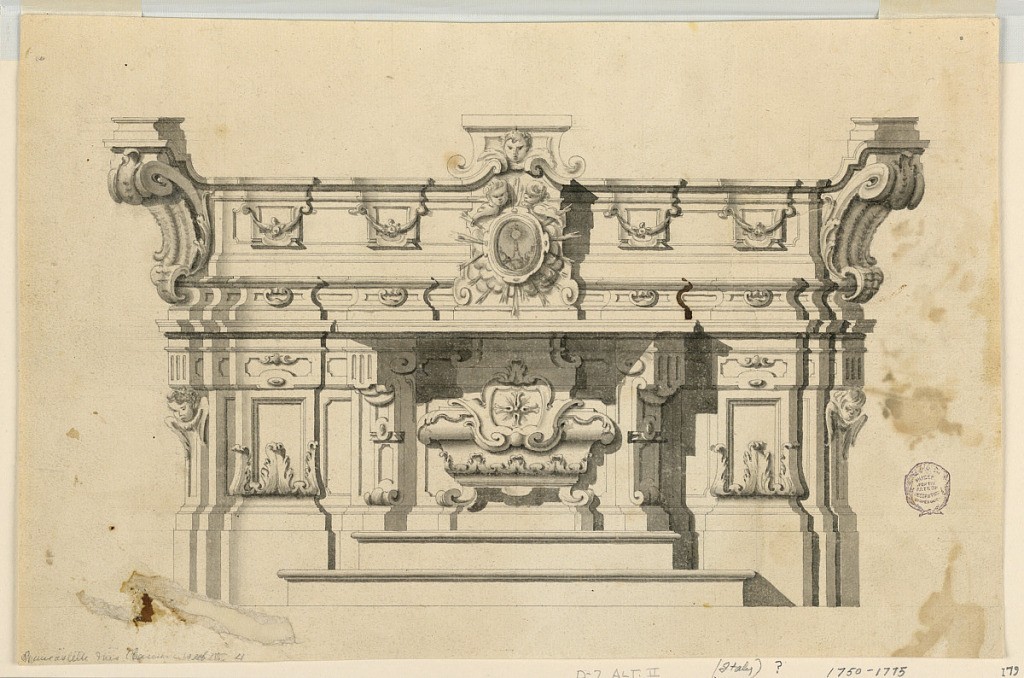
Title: Project for an Altar
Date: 1750–1775
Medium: Graphite, pen and ink, brush and watercolor on paper
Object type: Drawing
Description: Elevation of an altar with steps. The sepulcher has the shape of a sarcophagus, the mensa being itself the projecting central part of the broader structure. The tabernacle is the center of the upper part, its door being decorated with a monstrance. It is framed by a glory with two cherubim above.